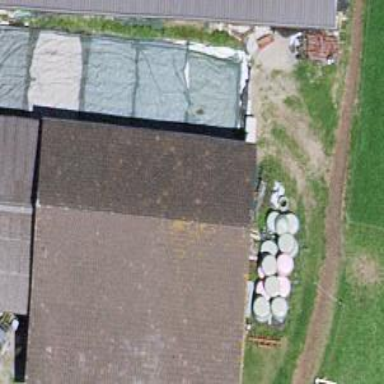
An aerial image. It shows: Rural barn.